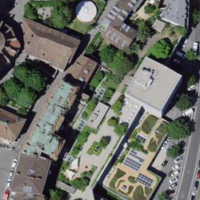
EUNIS habitat code: 54
Species observed at this site:
Coreopsis verticillata